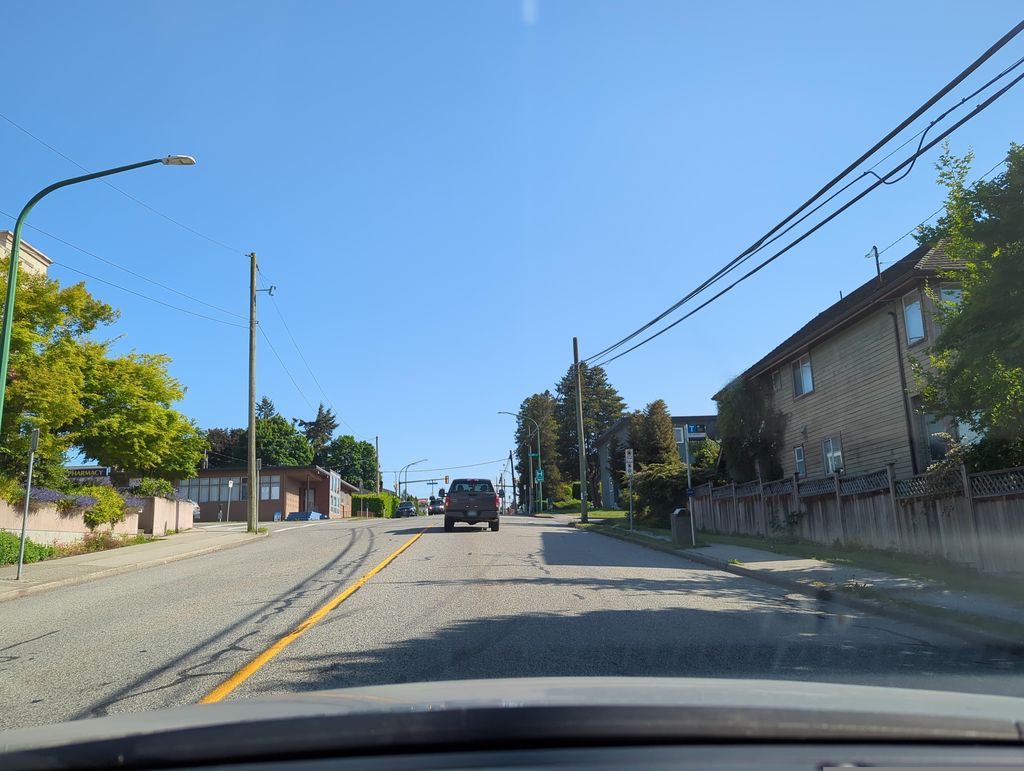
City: vancouver